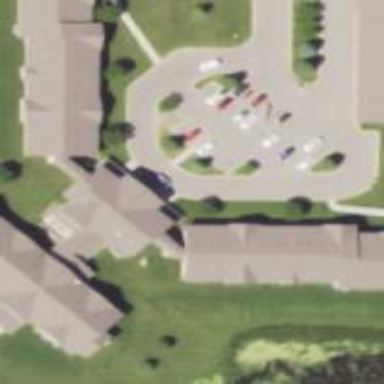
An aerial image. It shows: Nursing home within residential area.